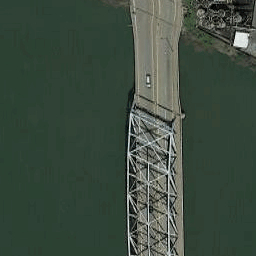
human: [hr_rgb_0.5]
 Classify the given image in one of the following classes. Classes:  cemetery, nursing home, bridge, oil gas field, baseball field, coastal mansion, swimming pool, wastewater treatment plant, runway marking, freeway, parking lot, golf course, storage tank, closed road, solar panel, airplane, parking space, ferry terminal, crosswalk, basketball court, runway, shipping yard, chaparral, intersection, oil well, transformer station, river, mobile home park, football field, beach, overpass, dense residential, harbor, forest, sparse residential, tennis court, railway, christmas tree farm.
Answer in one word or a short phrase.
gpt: bridge